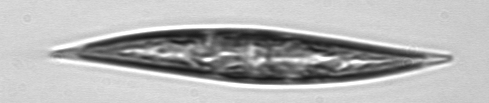
Label: Pleurosigma